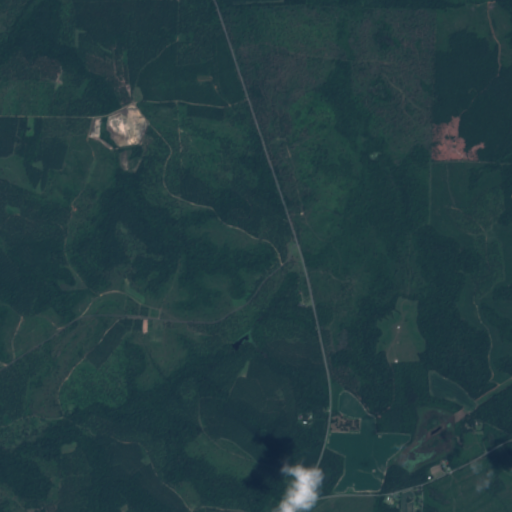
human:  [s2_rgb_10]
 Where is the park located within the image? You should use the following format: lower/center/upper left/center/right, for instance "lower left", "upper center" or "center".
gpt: The park is located in the center left of the image.
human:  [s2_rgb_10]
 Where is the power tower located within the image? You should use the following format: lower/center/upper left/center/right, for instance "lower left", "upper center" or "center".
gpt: The power tower is located in the lower right of the image.
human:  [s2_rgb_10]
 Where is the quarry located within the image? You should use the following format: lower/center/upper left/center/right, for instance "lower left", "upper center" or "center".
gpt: There is no quarry in the image.